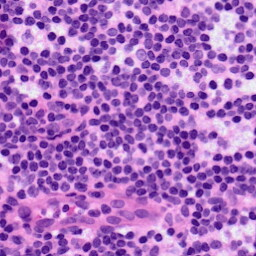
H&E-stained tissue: LymphNode